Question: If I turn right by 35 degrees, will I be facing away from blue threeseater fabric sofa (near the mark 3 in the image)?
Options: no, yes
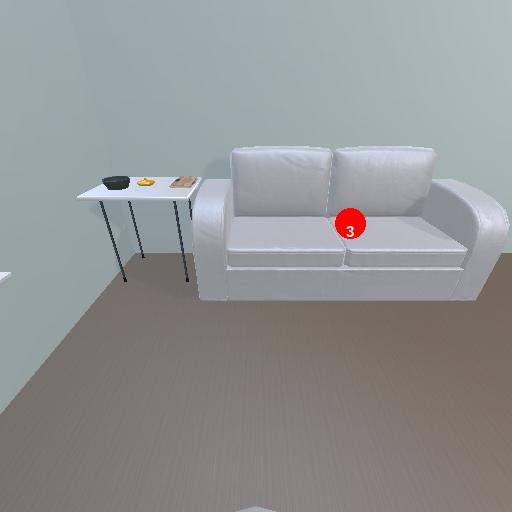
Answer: no